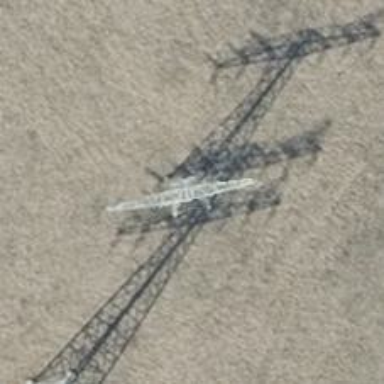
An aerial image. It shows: Power line with three cables.